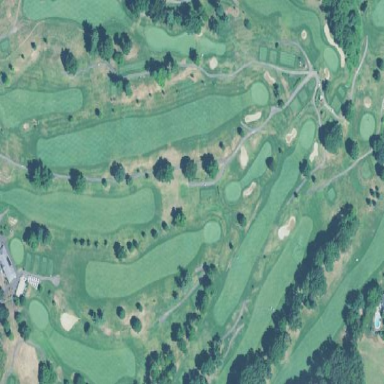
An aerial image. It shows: Golf course surrounded by greenery.